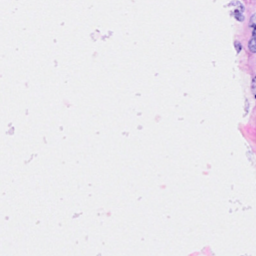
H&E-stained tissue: Breast